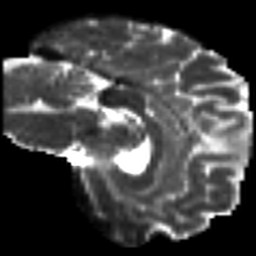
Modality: T2w
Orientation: sagittal
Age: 39
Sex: male
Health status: healthy
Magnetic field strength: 3 T
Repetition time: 9 s
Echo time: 0.093 s